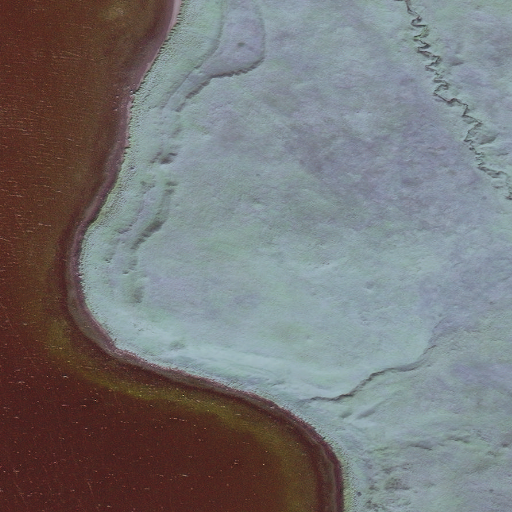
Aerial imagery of cape in Alaska named Hachuugix Qamilaalux containing only unknown